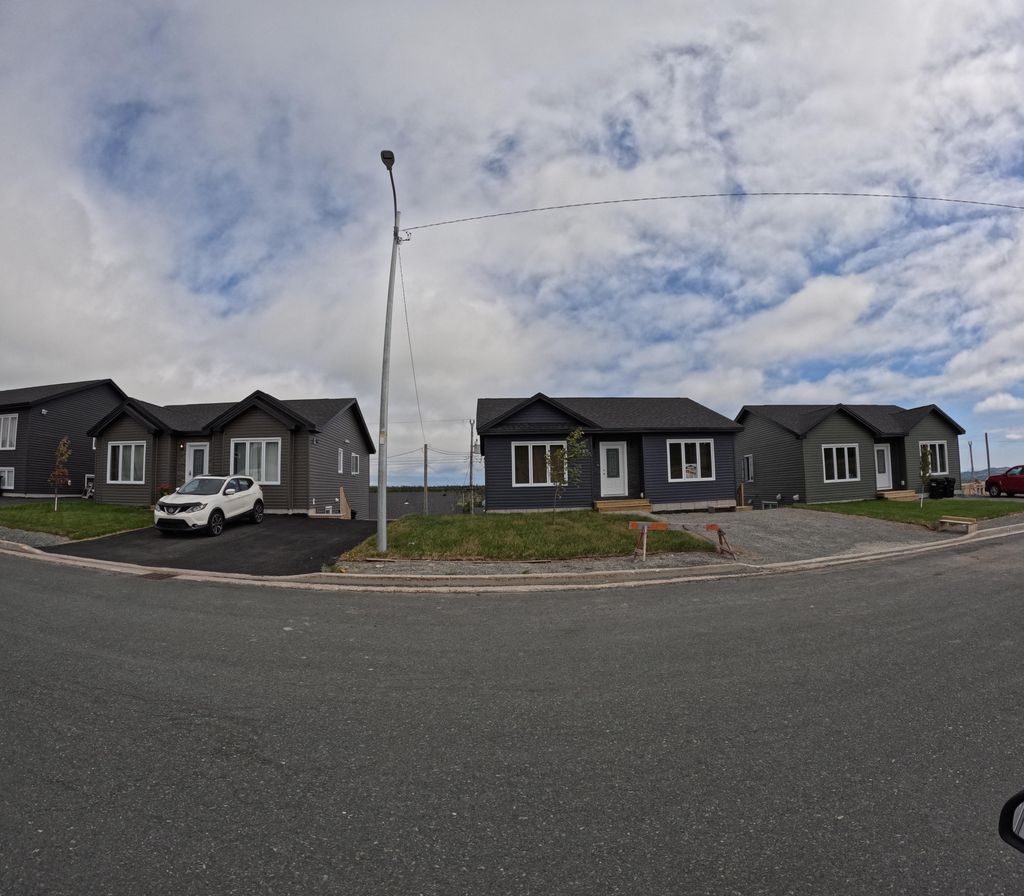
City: st_johns